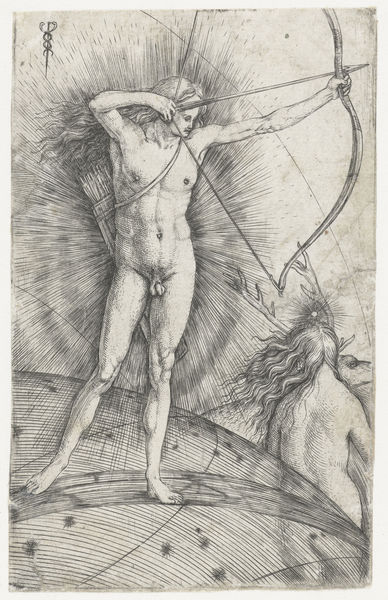
Titel: Apollo met pijl en boog op hemelglobe en Diana met hert
Künstler: Jacopo de' Barbari
Standort: Amsterdam
Institution: Rijksmuseum
Schlagwörter: akt, mann, nackt, weiß, frau, haar, licht, schwarz, zeichnung, horn, hügel, sonne, haare, engel, papier, bogen, grafik, linien, adam, eva, penis, druck, sternbild, sterne, stich, bleistift, kugel, kranz, erdkugel, schein, hirsch, jäger, heiliger, hermes, merkur, geweih, kupferstich, schütze, globus, welt, köcher, pfeil, bahnen, diana, schießen, apollo, weltkugel, graphit, hirschgeweih, mandorla, strahlenkranz, aura, kleinformat, kupferstick, pfeil und bogen, heiligen schein, diane, hermesstab, sw, hirshc